Question: I would like to visualize the partitioning of a number of MSER regions by plotting them in different colors, but the 'MSERRegions.plot()' method from the Computer Vision toolbox doesn't accept a ''Color'' argument. Nor does using 'hold all' cause subsequent plots to cycle through colors. (All of the region ellipses are drawn in bright green, always.)
Here is an example plot to clarify what I'm trying to do:

I have partitioned the regions below into three separate groups, and I want to plot each group in a different color. Is there a simple way to do this?
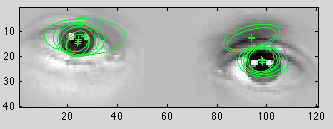
Answer: A simple but "hackish" way to do this is to get the 'Children' objects of an 'Axes' and then you set the colors on those objects.
'''
childrenObjs = get(gca,'Children');
set(childrenObj, 'Color', desiredColor);
'''
First you'll need to ensure that the children objects do in fact have a color property, if they are drawn with line then they will. You can figure out the type of children object by calling 'handle(child)'.
Finally If you want to set a specific color for each group simply set the color after you plot the first group. Get the second group see which handles are new and set the color on only the new handles. Do this again for the third group.